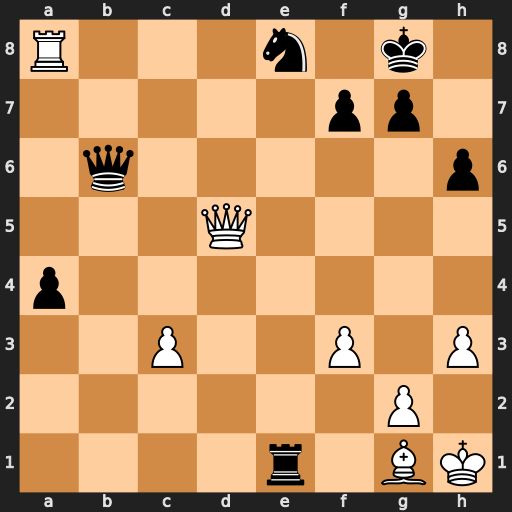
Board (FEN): R3n1k1/5pp1/1q5p/3Q4/p7/2P2P1P/6P1/4r1BK
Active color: w
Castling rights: -
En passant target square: -
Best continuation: Rxe8+ Rxe8 Bxb6